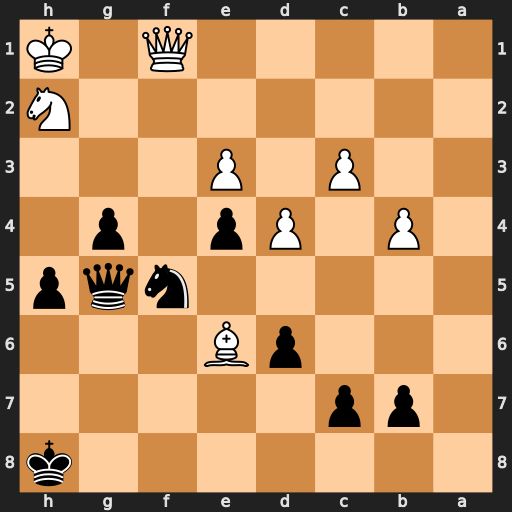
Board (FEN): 7k/1pp5/3pB3/5nqp/1P1Pp1p1/2P1P3/7N/5Q1K
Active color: b
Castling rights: -
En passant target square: -
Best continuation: Ng3+ Kg2 Nxf1